Brain MRI, t2w sequence, axial 2D slice.
Patient: age 32, sex F, weight 95 kg, height 1.95 m
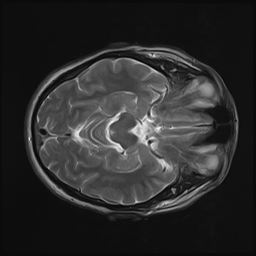